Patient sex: F
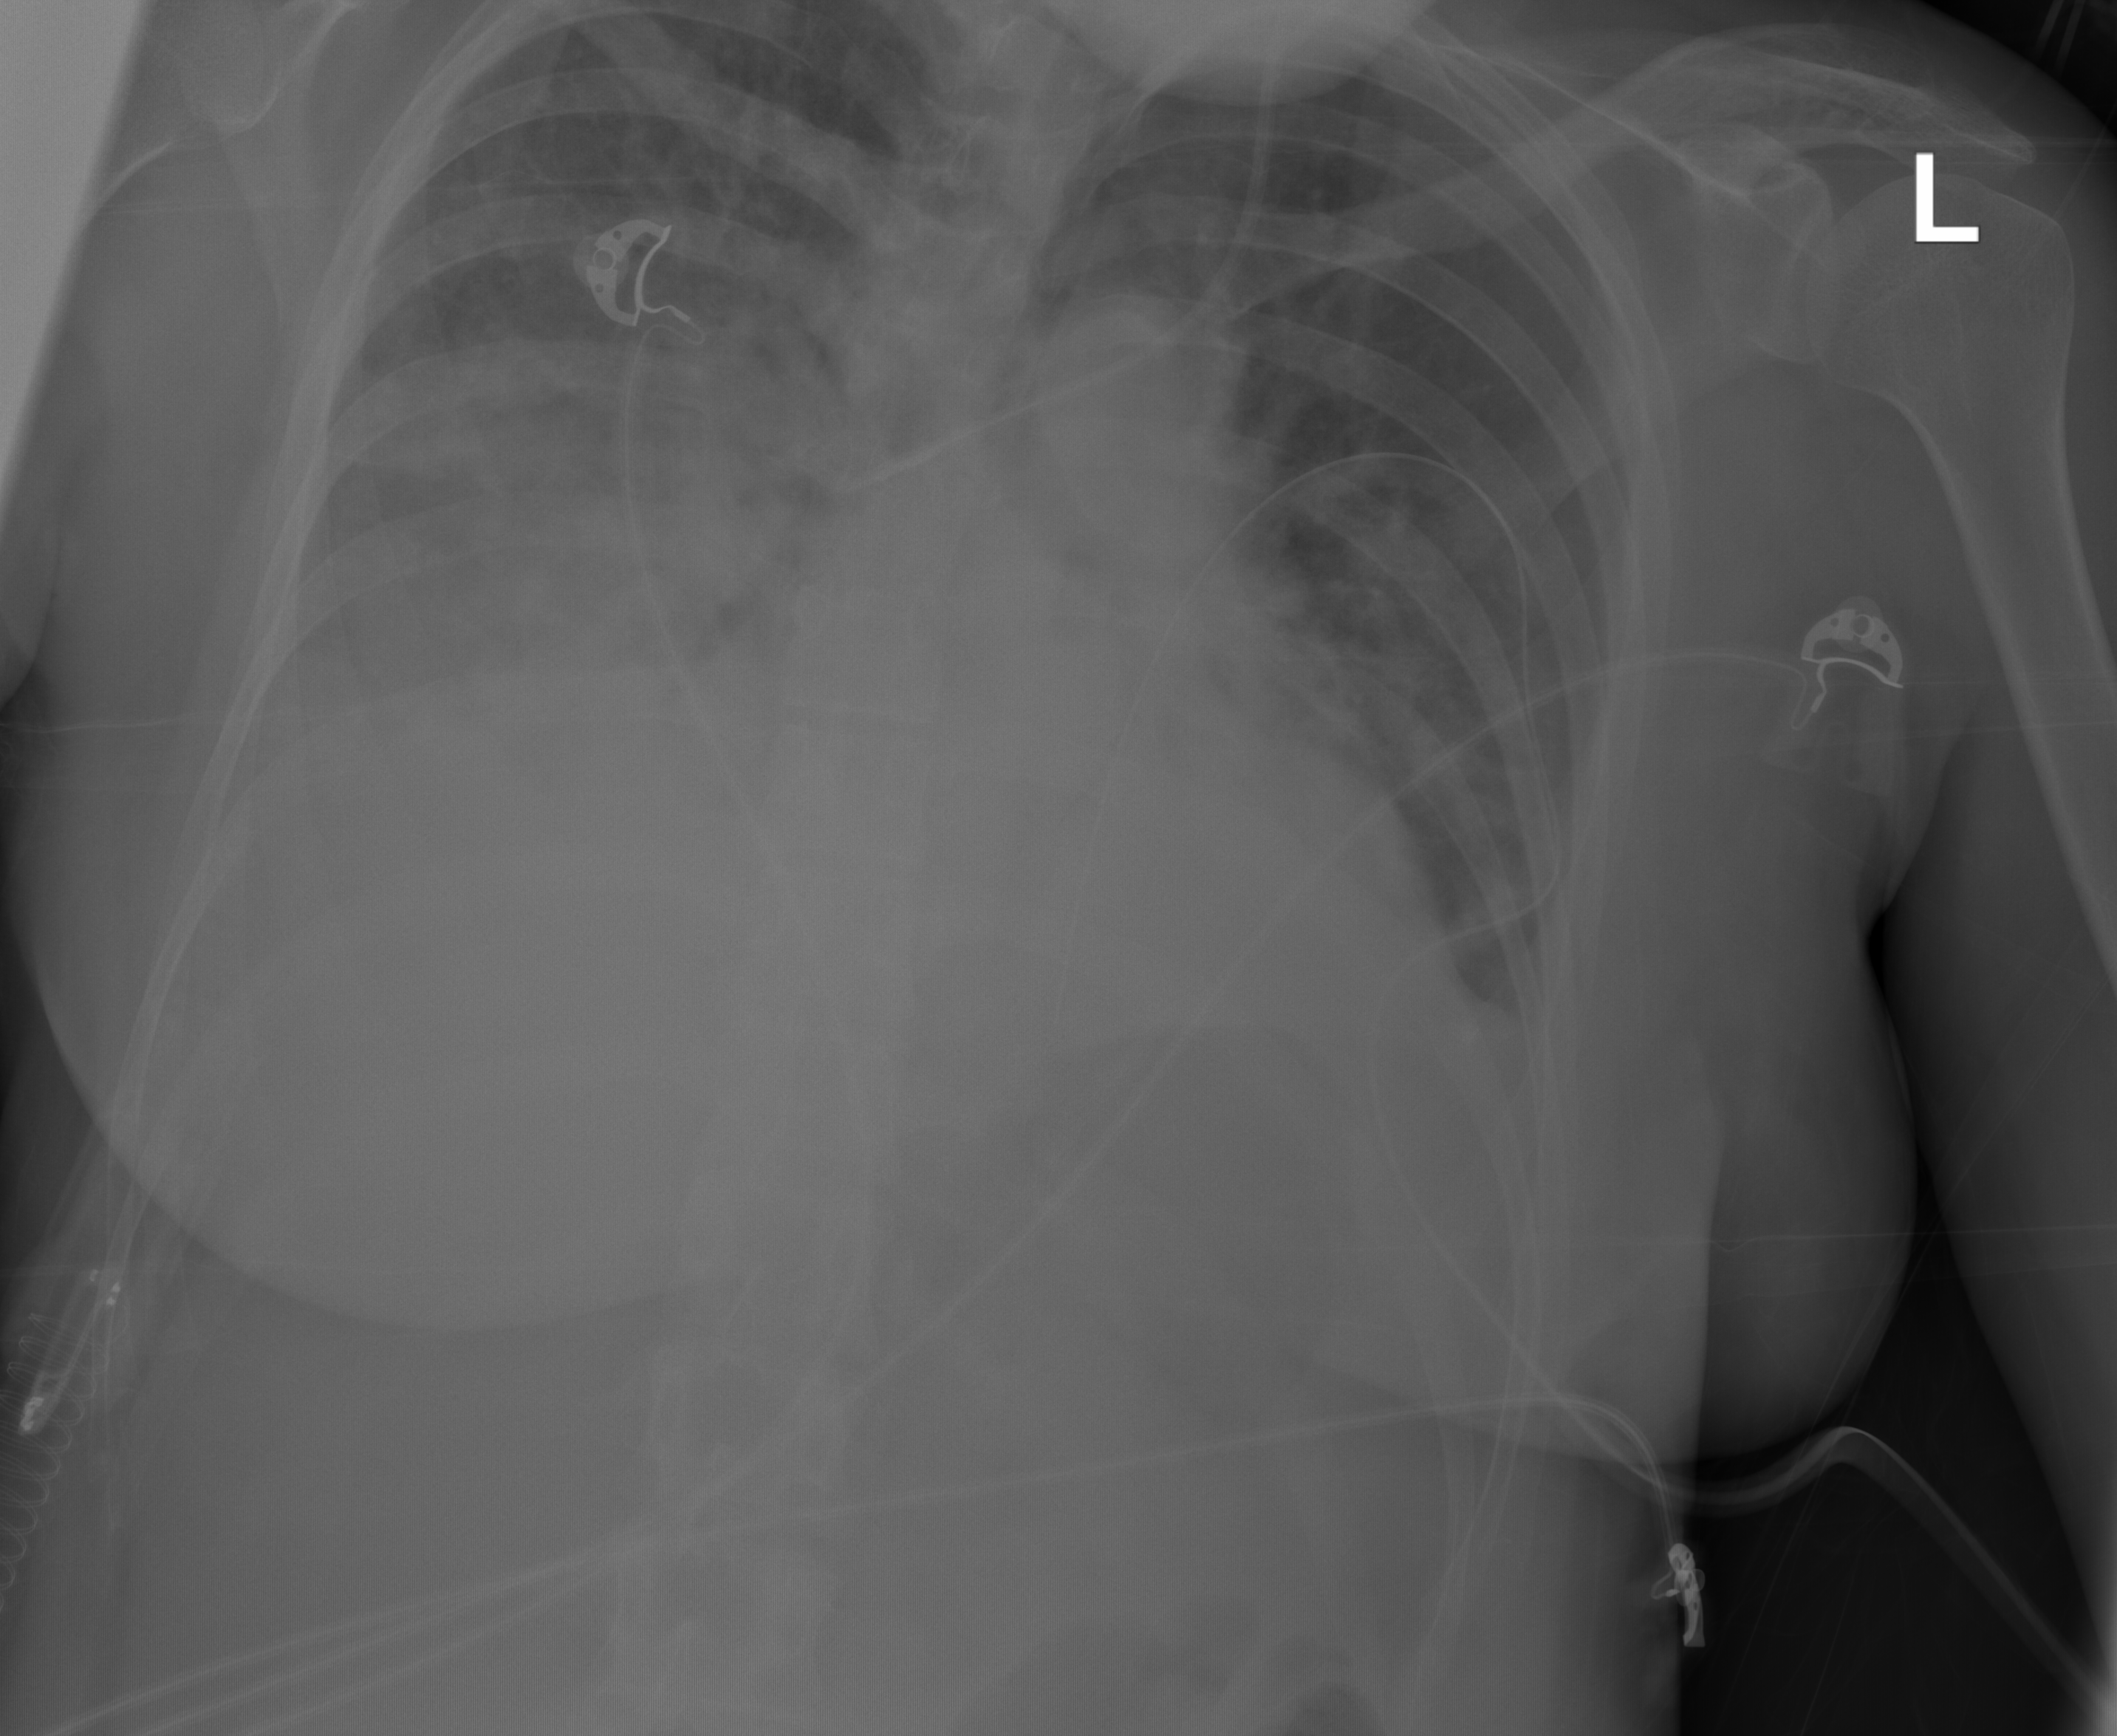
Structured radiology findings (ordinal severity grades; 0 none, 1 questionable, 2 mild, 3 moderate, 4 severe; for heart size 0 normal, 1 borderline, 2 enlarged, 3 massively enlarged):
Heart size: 2
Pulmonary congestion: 0
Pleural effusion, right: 2
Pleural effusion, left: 0
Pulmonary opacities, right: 3
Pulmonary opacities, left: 2
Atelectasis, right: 3
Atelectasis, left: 0